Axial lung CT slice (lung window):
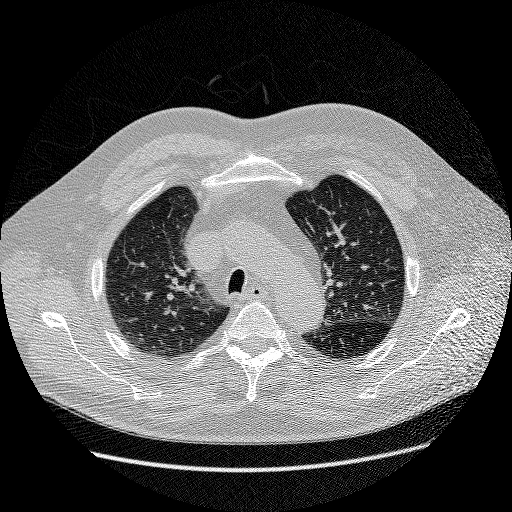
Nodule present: no